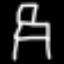
Label: chair